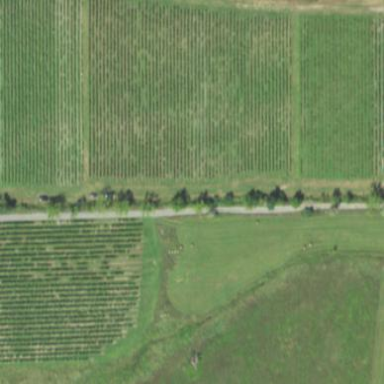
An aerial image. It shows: Vineyard where grapes are grown.